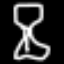
Label: hourglass